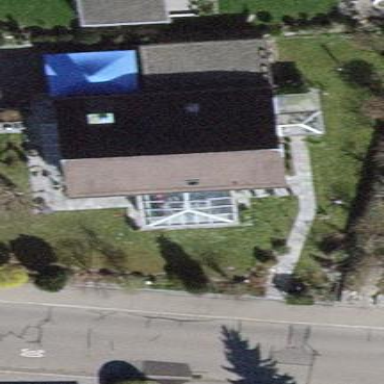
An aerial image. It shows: Building with tile roof.